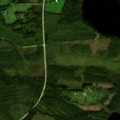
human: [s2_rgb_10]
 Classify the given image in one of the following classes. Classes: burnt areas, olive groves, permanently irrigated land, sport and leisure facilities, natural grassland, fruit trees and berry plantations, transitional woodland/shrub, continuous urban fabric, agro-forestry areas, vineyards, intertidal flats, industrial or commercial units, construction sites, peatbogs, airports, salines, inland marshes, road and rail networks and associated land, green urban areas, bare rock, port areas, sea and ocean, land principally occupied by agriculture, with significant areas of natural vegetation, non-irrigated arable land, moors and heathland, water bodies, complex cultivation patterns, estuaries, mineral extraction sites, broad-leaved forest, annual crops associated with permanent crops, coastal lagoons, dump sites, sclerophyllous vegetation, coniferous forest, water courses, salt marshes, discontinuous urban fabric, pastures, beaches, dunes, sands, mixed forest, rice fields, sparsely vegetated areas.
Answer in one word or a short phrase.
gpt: land principally occupied by agriculture, with significant areas of natural vegetation, coniferous forest, transitional woodland/shrub, water bodies